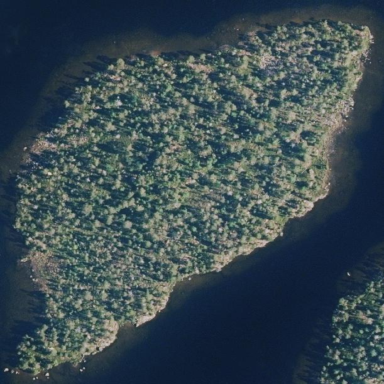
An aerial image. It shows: Islet.